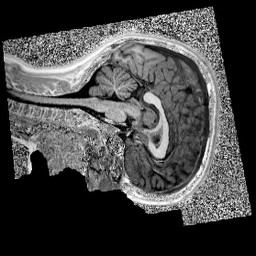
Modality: UNIT1
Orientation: sagittal
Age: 9
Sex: female
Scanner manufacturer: siemens
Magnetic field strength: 3 T
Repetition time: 4 s
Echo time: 0.00299 s